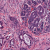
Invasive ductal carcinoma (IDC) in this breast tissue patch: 1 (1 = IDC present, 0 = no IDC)